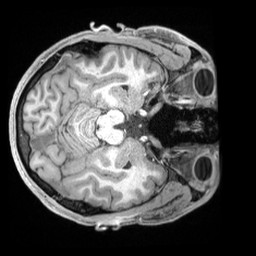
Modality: T1w
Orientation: axial
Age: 21
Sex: male
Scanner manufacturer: siemens
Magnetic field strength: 3 T
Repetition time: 2.4 s
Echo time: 0.00226 s